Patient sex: F
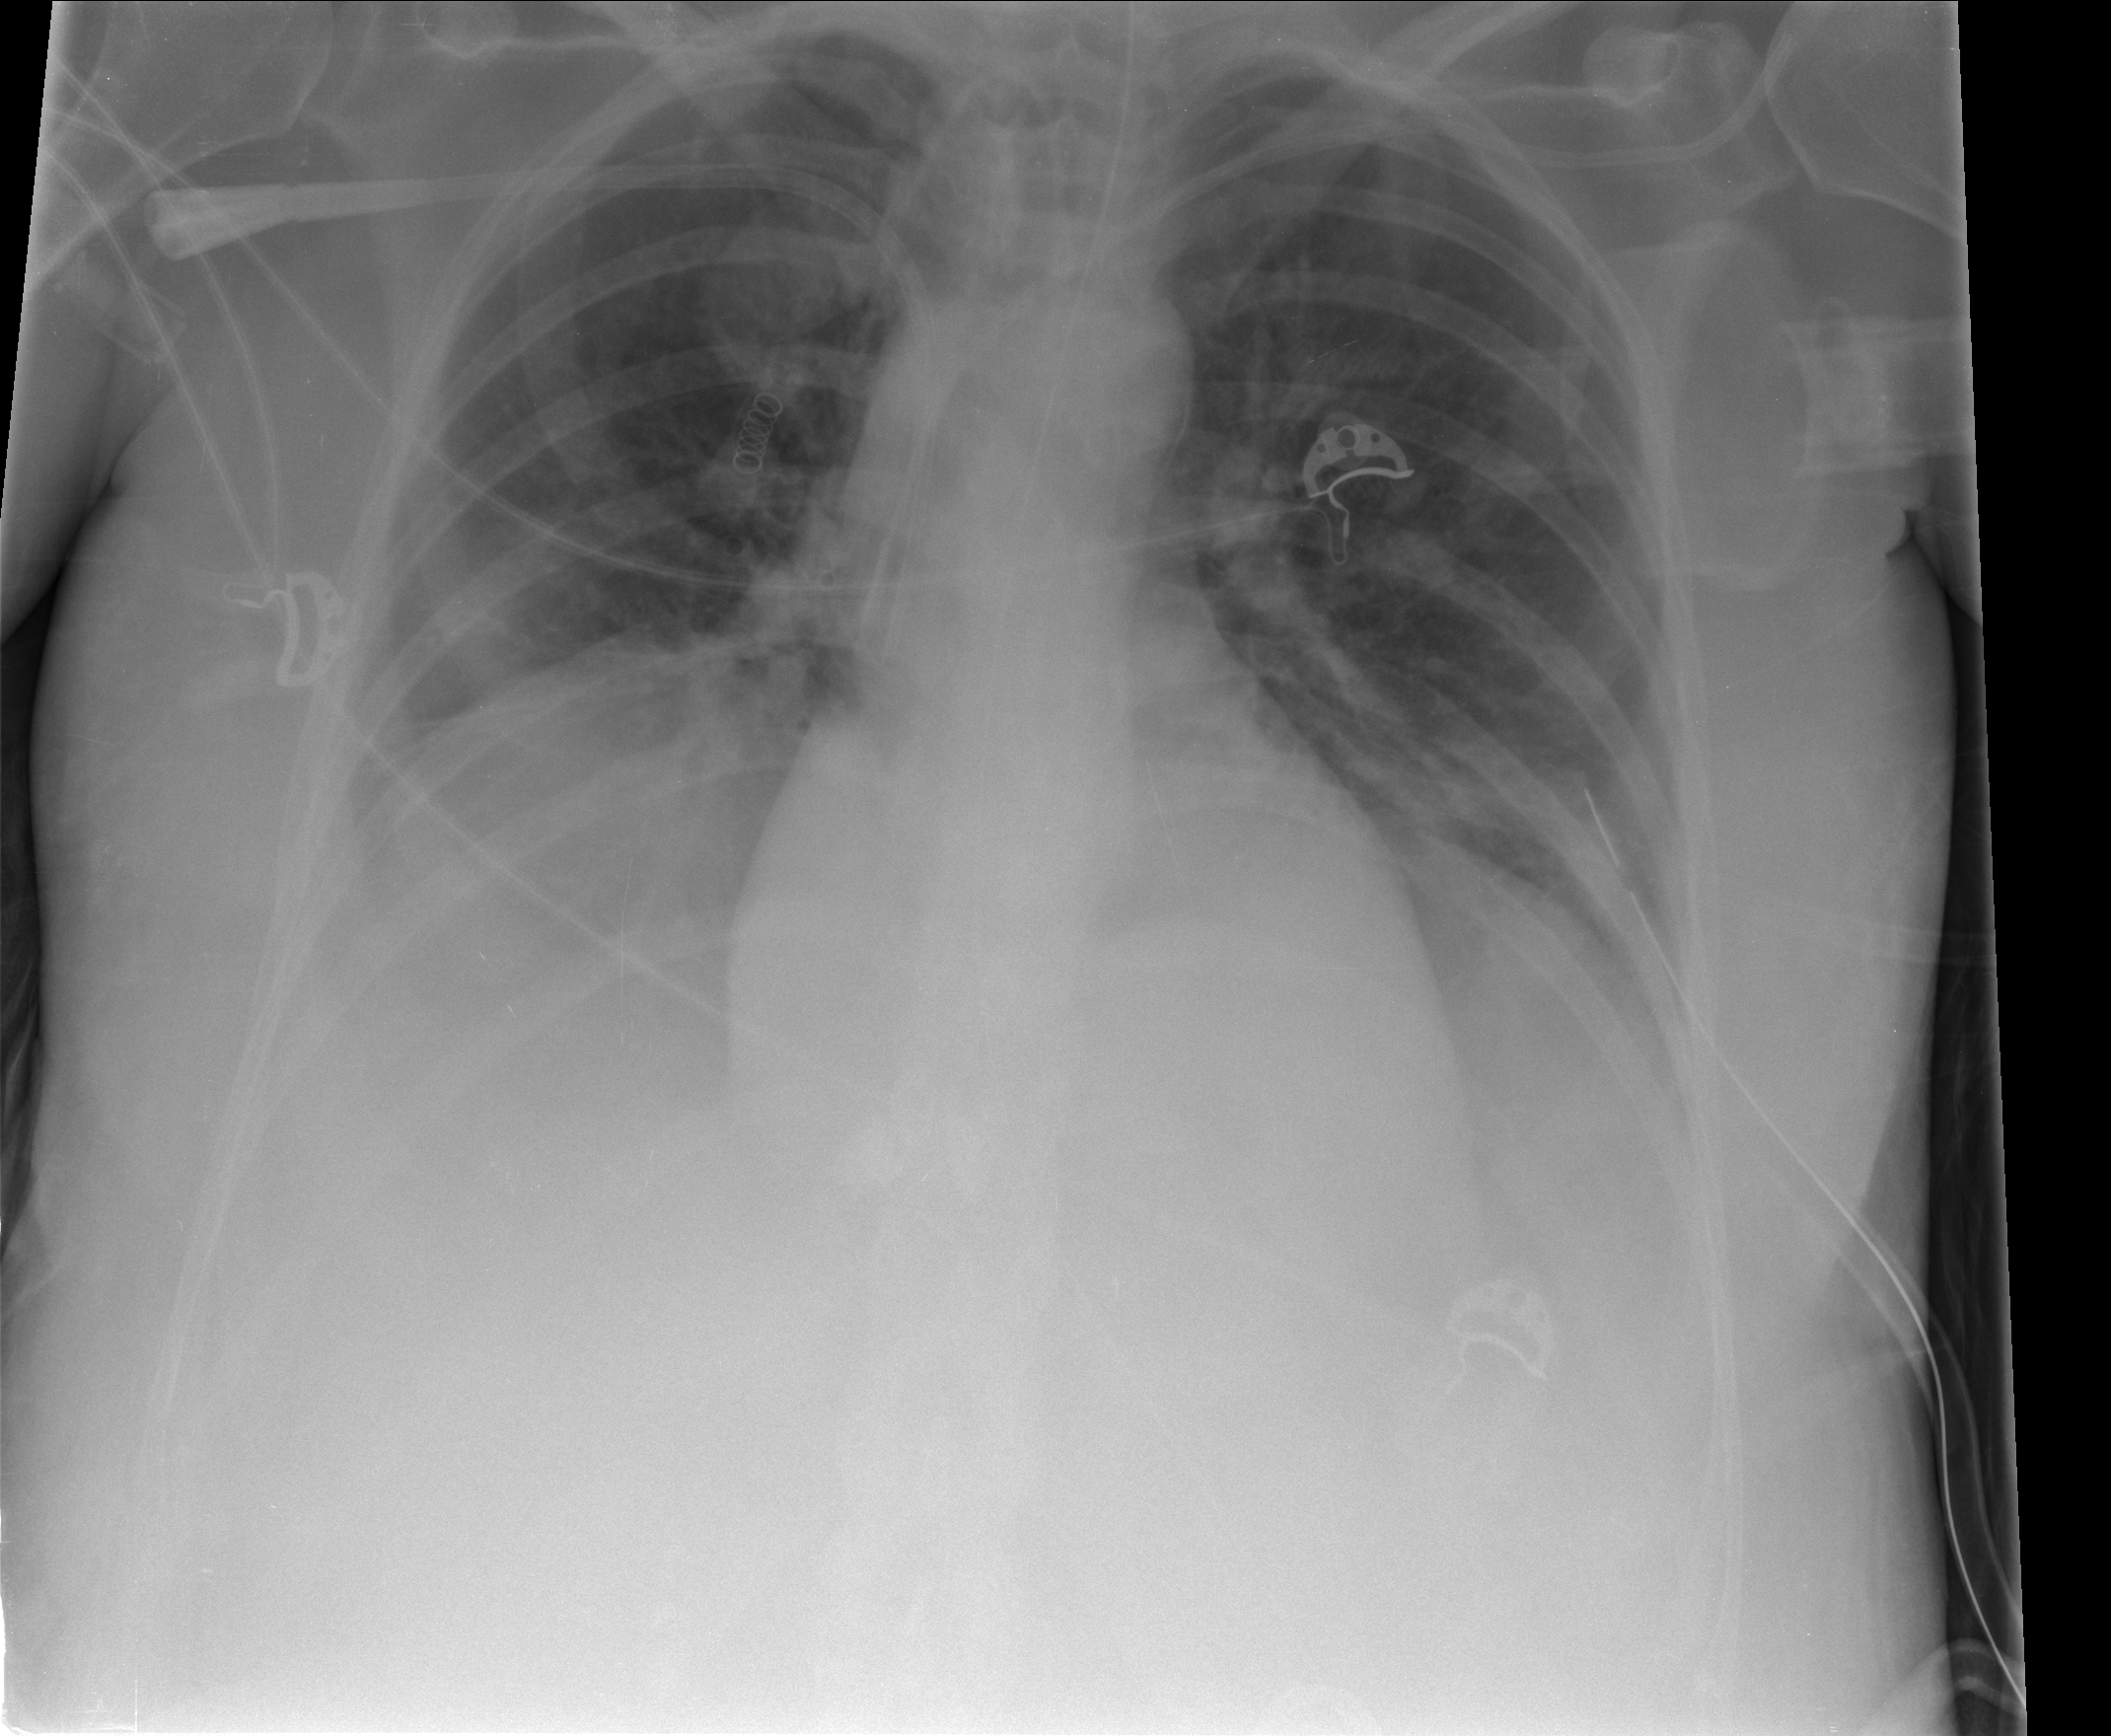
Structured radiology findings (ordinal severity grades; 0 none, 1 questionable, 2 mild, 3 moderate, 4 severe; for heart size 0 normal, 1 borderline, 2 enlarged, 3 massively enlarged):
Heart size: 0
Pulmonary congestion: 2
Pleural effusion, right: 3
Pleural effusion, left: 3
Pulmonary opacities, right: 0
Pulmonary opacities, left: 0
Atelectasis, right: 2
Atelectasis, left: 2